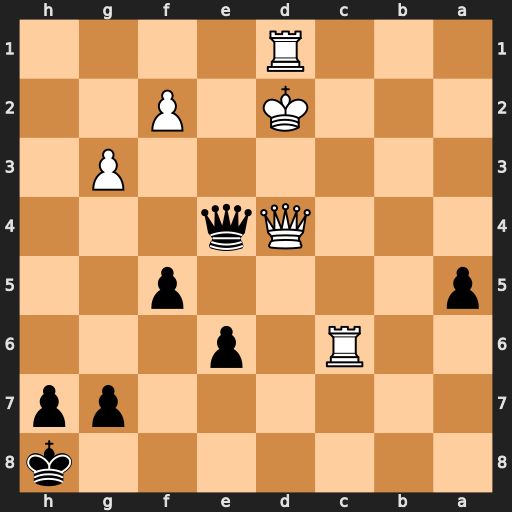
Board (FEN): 7k/6pp/2R1p3/p4p2/3Qq3/6P1/3K1P2/3R4
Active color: b
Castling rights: -
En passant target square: -
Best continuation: Qxd4+ Kc1 Qa1+